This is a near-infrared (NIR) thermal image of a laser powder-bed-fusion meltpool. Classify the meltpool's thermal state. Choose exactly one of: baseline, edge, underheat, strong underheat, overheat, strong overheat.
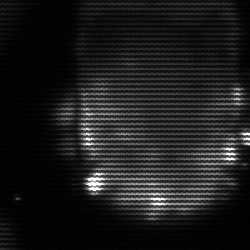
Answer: baseline